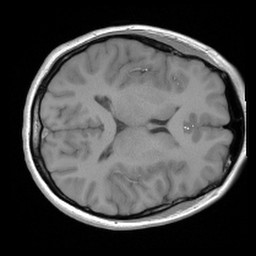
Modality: FLASH
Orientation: axial
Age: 30
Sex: female
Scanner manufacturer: siemens
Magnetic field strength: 3 T
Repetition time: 0.245 s
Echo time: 0.0026 s